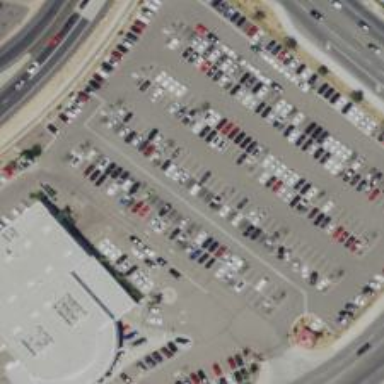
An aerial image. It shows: Parking area with asphalt surface.